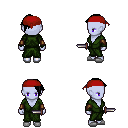
a pixel art fantasy rpg character, female body template, dark elf, purple skin, green robe, metal pants, black long mohawk hairstyle, red bandana, leather bracers, white slippers, dagger, four views (front, back, left, right), 2x2 character sprite sheet, small pixel art, hard edges, no anti-aliasing